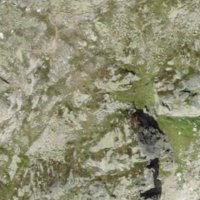
EUNIS habitat code: 31
Species observed at this site:
Circaetus gallicus